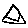
Label: triangle